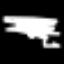
Label: hourglass